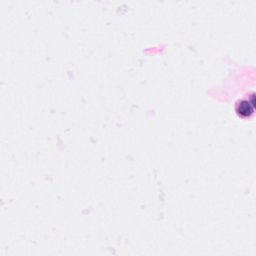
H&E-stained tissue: Breast